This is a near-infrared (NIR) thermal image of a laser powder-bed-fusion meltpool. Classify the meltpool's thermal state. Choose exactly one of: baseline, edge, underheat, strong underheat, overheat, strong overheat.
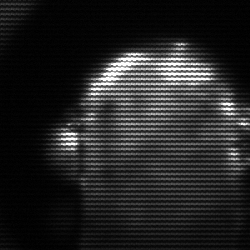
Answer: baseline